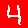
Digit: 4